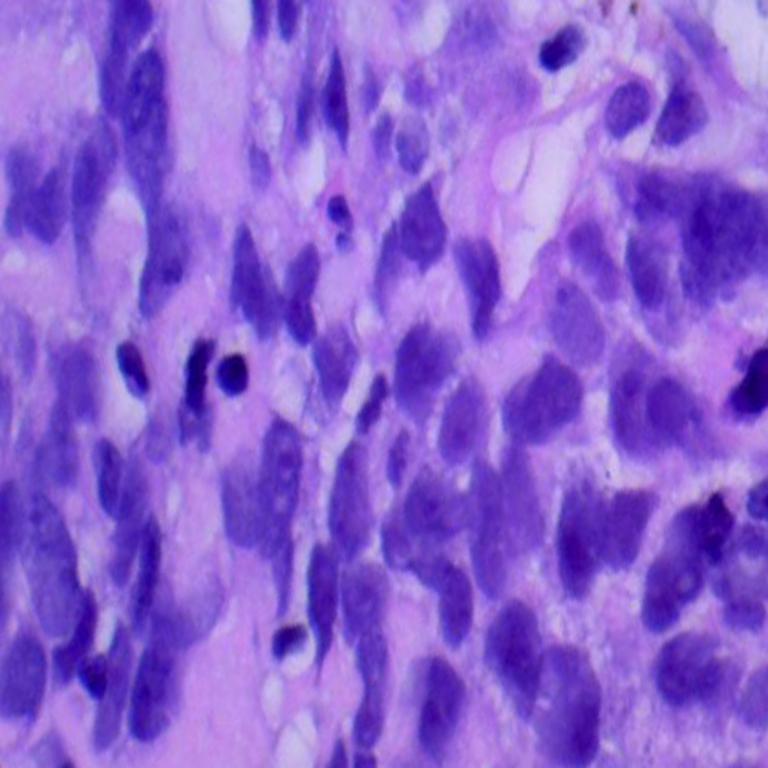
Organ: lung
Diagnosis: squamous carcinomas